Question: I am creating a model to identify names of items in RNN (LITMS)
i get data , then transform data then create Baches then create Model then create train function Correctly but the training is stop here(not working):

this this my code
'''
for e in range(epochs):
# initialize hidden state
h = net.init_hidden(batch_size)
for x, y in get_batches(data, batch_size, seq_length):
print ("the login the loob get_batches is succressfuly")
counter += 1
# One-hot encode our data and make them Torch tensors
x = one_hot_encode(x, n_chars)
inputs, targets = torch.from_numpy(x), torch.from_numpy(y)
if(train_on_gpu):
inputs, targets = inputs.cuda(), targets.cuda()
# Creating new variables for the hidden state, otherwise
# we'd backprop through the entire training history
h = tuple([each.data for each in h])
# zero accumulated gradients
net.zero_grad()
# get the output from the model
output, h = net(inputs, h)
# calculate the loss and perform backprop
loss = criterion(output, targets.view(batch_size*seq_length))
loss.backward()
# 'clip_grad_norm' helps prevent the exploding gradient problem in RNNs / LSTMs.
nn.utils.clip_grad_norm_(net.parameters(), clip)
opt.step()
# loss stats
if counter % print_every == 0:
# Get validation loss
val_h = net.init_hidden(batch_size)
val_losses = []
net.eval()
for x, y in get_batches(val_data, batch_size, seq_length):
# One-hot encode our data and make them Torch tensors
x = one_hot_encode(x, n_chars)
x, y = torch.from_numpy(x), torch.from_numpy(y)
# Creating new variables for the hidden state, otherwise
# we'd backprop through the entire training history
val_h = tuple([each.data for each in val_h])
inputs, targets = x, y
if(train_on_gpu):
inputs, targets = inputs.cuda(), targets.cuda()
output, val_h = net(inputs, val_h)
val_loss = criterion(output, targets.view(batch_size*seq_length))
val_losses.append(val_loss.item())
net.train() # reset to train mode after iterationg through validation data
print("Epoch: {}/{}...".format(e+1, epochs),
"Step: {}...".format(counter),
"Loss: {:.4f}...".format(loss.item()),
"Val Loss: {:.4f}".format(np.mean(val_losses)))
'''
I don't know why.
some times i got this error after many trials
<URL>
please help me if you can
You can find the notebook file <URL>.
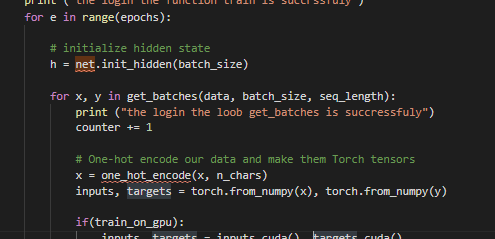
Answer: you duplicate this step
<URL>
remove it then try again